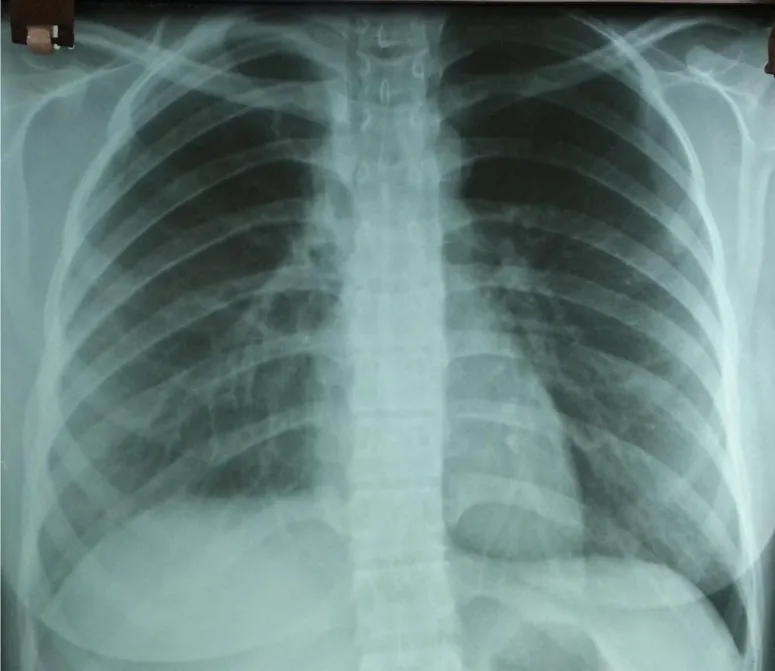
Postop radiograph.
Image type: radiology (x_ray)